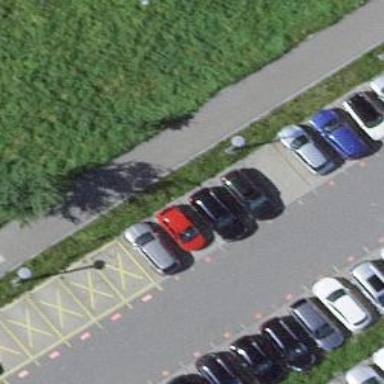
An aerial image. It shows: Car sharing facility.